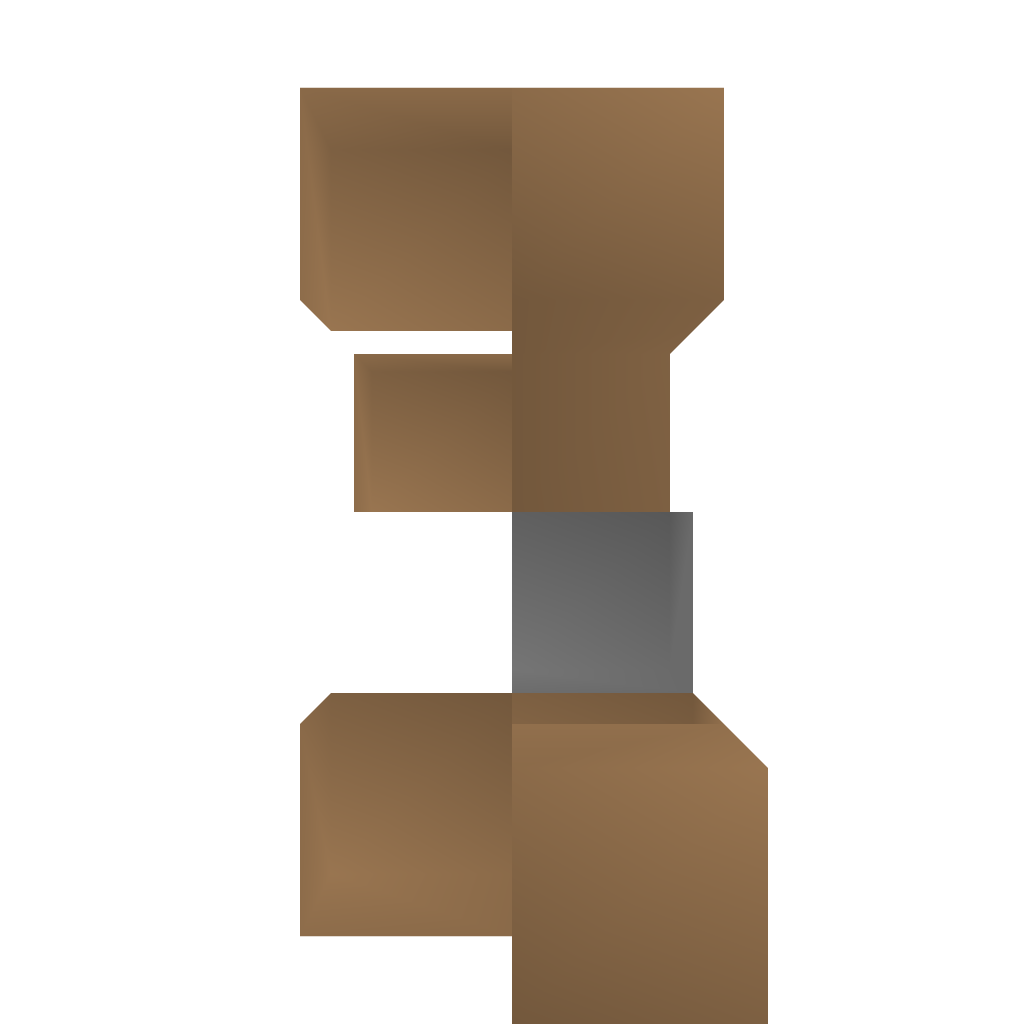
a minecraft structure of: Simple Automatic Furnace bad low quality